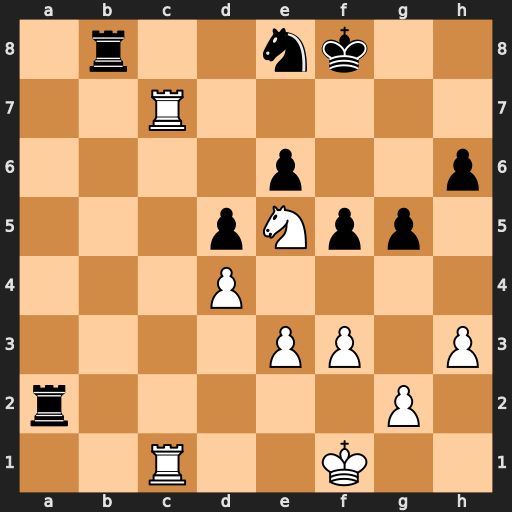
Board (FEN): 1r2nk2/2R5/4p2p/3pNpp1/3P4/4PP1P/r5P1/2R2K2
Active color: w
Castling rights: -
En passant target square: -
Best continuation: Nd7+ Kg8 Nxb8 Nxc7 Rxc7